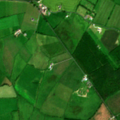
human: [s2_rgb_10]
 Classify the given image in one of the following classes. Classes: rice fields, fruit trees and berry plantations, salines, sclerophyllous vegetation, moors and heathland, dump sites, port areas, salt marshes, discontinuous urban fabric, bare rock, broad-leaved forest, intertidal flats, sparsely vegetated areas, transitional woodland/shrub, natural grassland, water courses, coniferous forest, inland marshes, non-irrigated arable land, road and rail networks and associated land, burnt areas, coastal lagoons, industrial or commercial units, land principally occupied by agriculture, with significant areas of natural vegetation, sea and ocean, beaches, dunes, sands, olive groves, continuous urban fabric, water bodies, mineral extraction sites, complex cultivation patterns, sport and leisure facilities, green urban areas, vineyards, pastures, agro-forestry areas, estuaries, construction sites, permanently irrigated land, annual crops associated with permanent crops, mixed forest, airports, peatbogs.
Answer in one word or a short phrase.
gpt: non-irrigated arable land, pastures, mixed forest, transitional woodland/shrub